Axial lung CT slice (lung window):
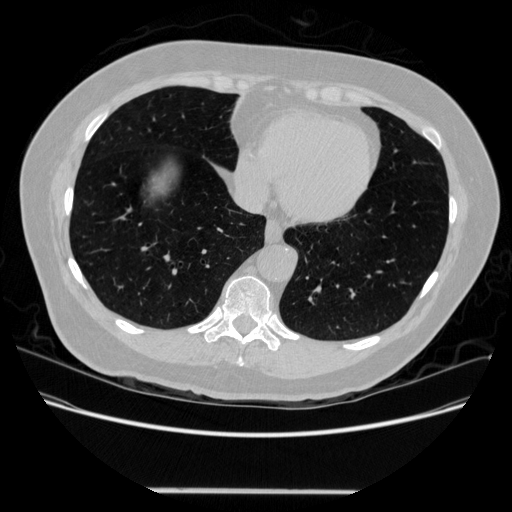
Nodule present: no